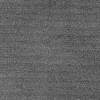
Atmospheric dust classification: dusty